Current action and preconditions to check: path_clear

Your task: For each precondition in the list above, predict whether it will hold at this action.

Consider the current scene as observed from the mobile robot's camera, and analyze the predicted future states of all dynamic agents (e.g., people, animals, vehicles, or any moving entities) within the NEXT SECOND.

IMPORTANT: Only answer "very likely" if you are absolutely certain—based on strong, clear evidence—that a dynamic agent will violate the precondition in the predicted future state. Do NOT answer "very likely" for unlikely, ambiguous, or low-probability risks.

Ask yourself for each precondition: Is there a high probability, with clear and convincing evidence, that the predicted future states of any dynamic agent will interfere with the predicted future state of the currently executing action within the NEXT SECOND, causing that precondition to fail?

Assess the risk level based on these predictions. Use "likely" or "very likely" if motions create a clear risk of interference.

Use "neutral" or "improbable" if agents are nearby but their predicted paths are clearly diverging or non-conflicting.

Failure Risk Categories: "very improbable", "improbable", "neutral", "likely", "very likely"

Answer Format: Output ONLY the probability_of_failure value from these categories: "very improbable", "improbable", "neutral", "likely", "very likely"

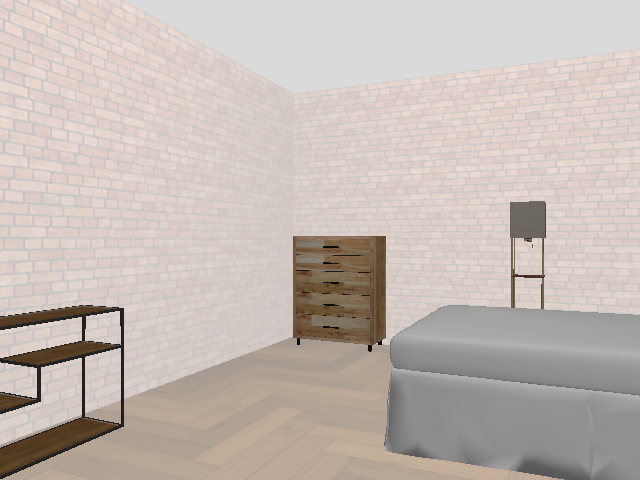

Answer: very improbable